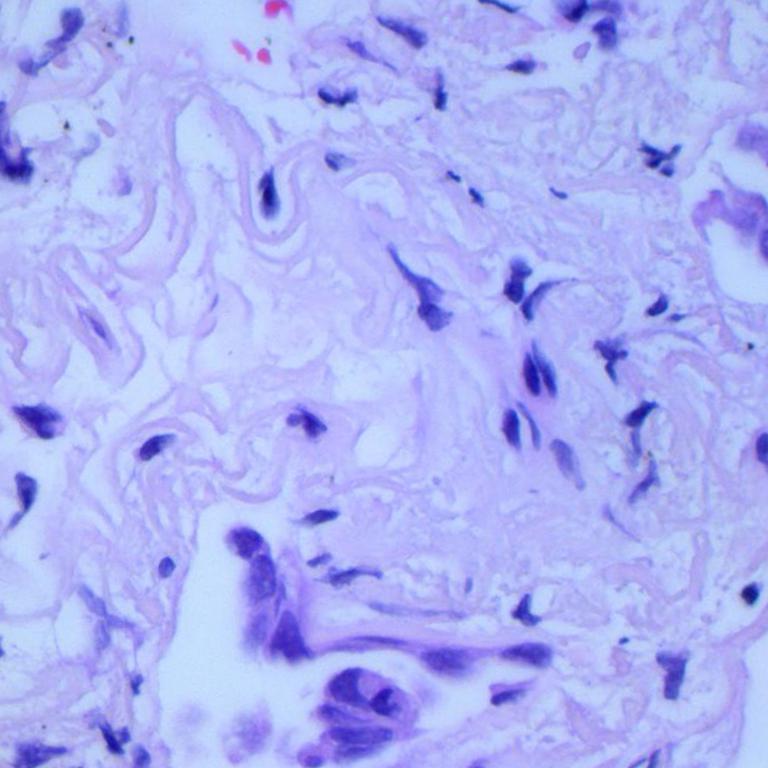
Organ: lung
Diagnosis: adenocarcinomas